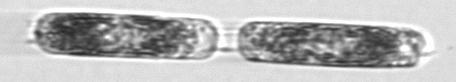
Label: Hemiaulus